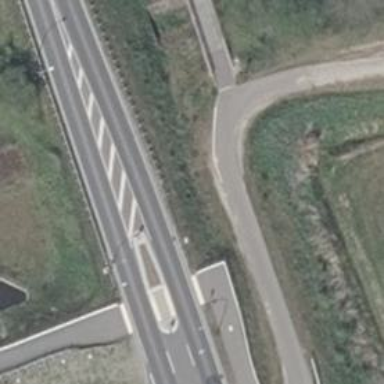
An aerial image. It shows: Traffic calming island.